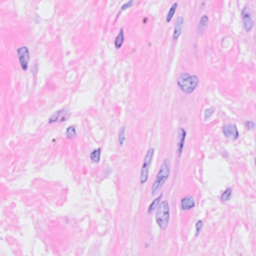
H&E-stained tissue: Breast